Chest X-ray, AP view. Patient: 63 years old, sex F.
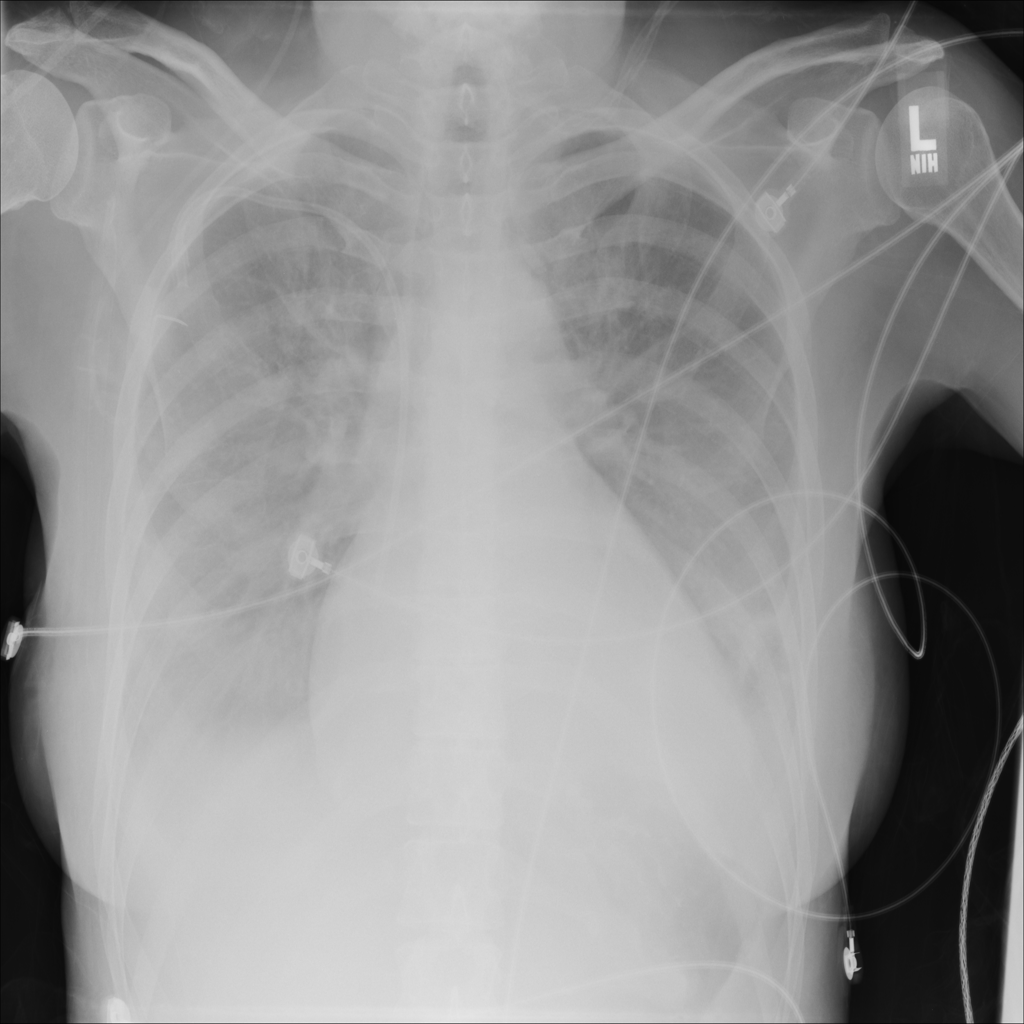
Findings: Effusion